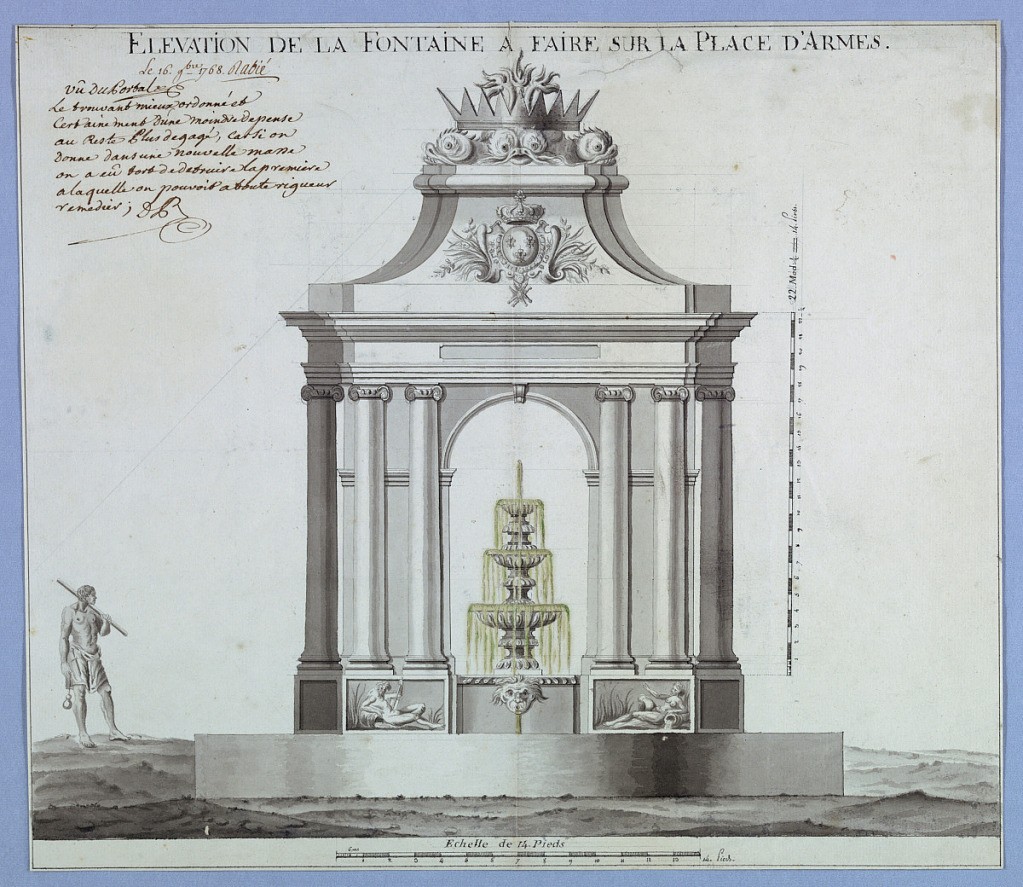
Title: Design for a Fountain
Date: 1768
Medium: Pen and ink, brush and watercolor, graphite on paper
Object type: drawing
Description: A fountain, under an architectural canopy, showing on top the royal French coat of arms and dolphins with a crown. A native with a loin cloth, a stick, a bottle, a dagger stands at left.